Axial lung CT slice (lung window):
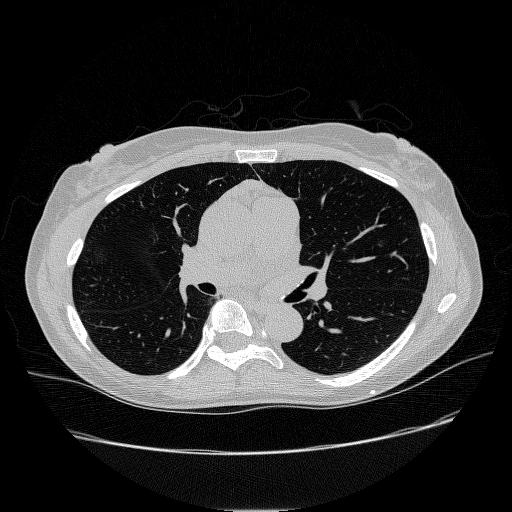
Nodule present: yes
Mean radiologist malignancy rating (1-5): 3.333